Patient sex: M
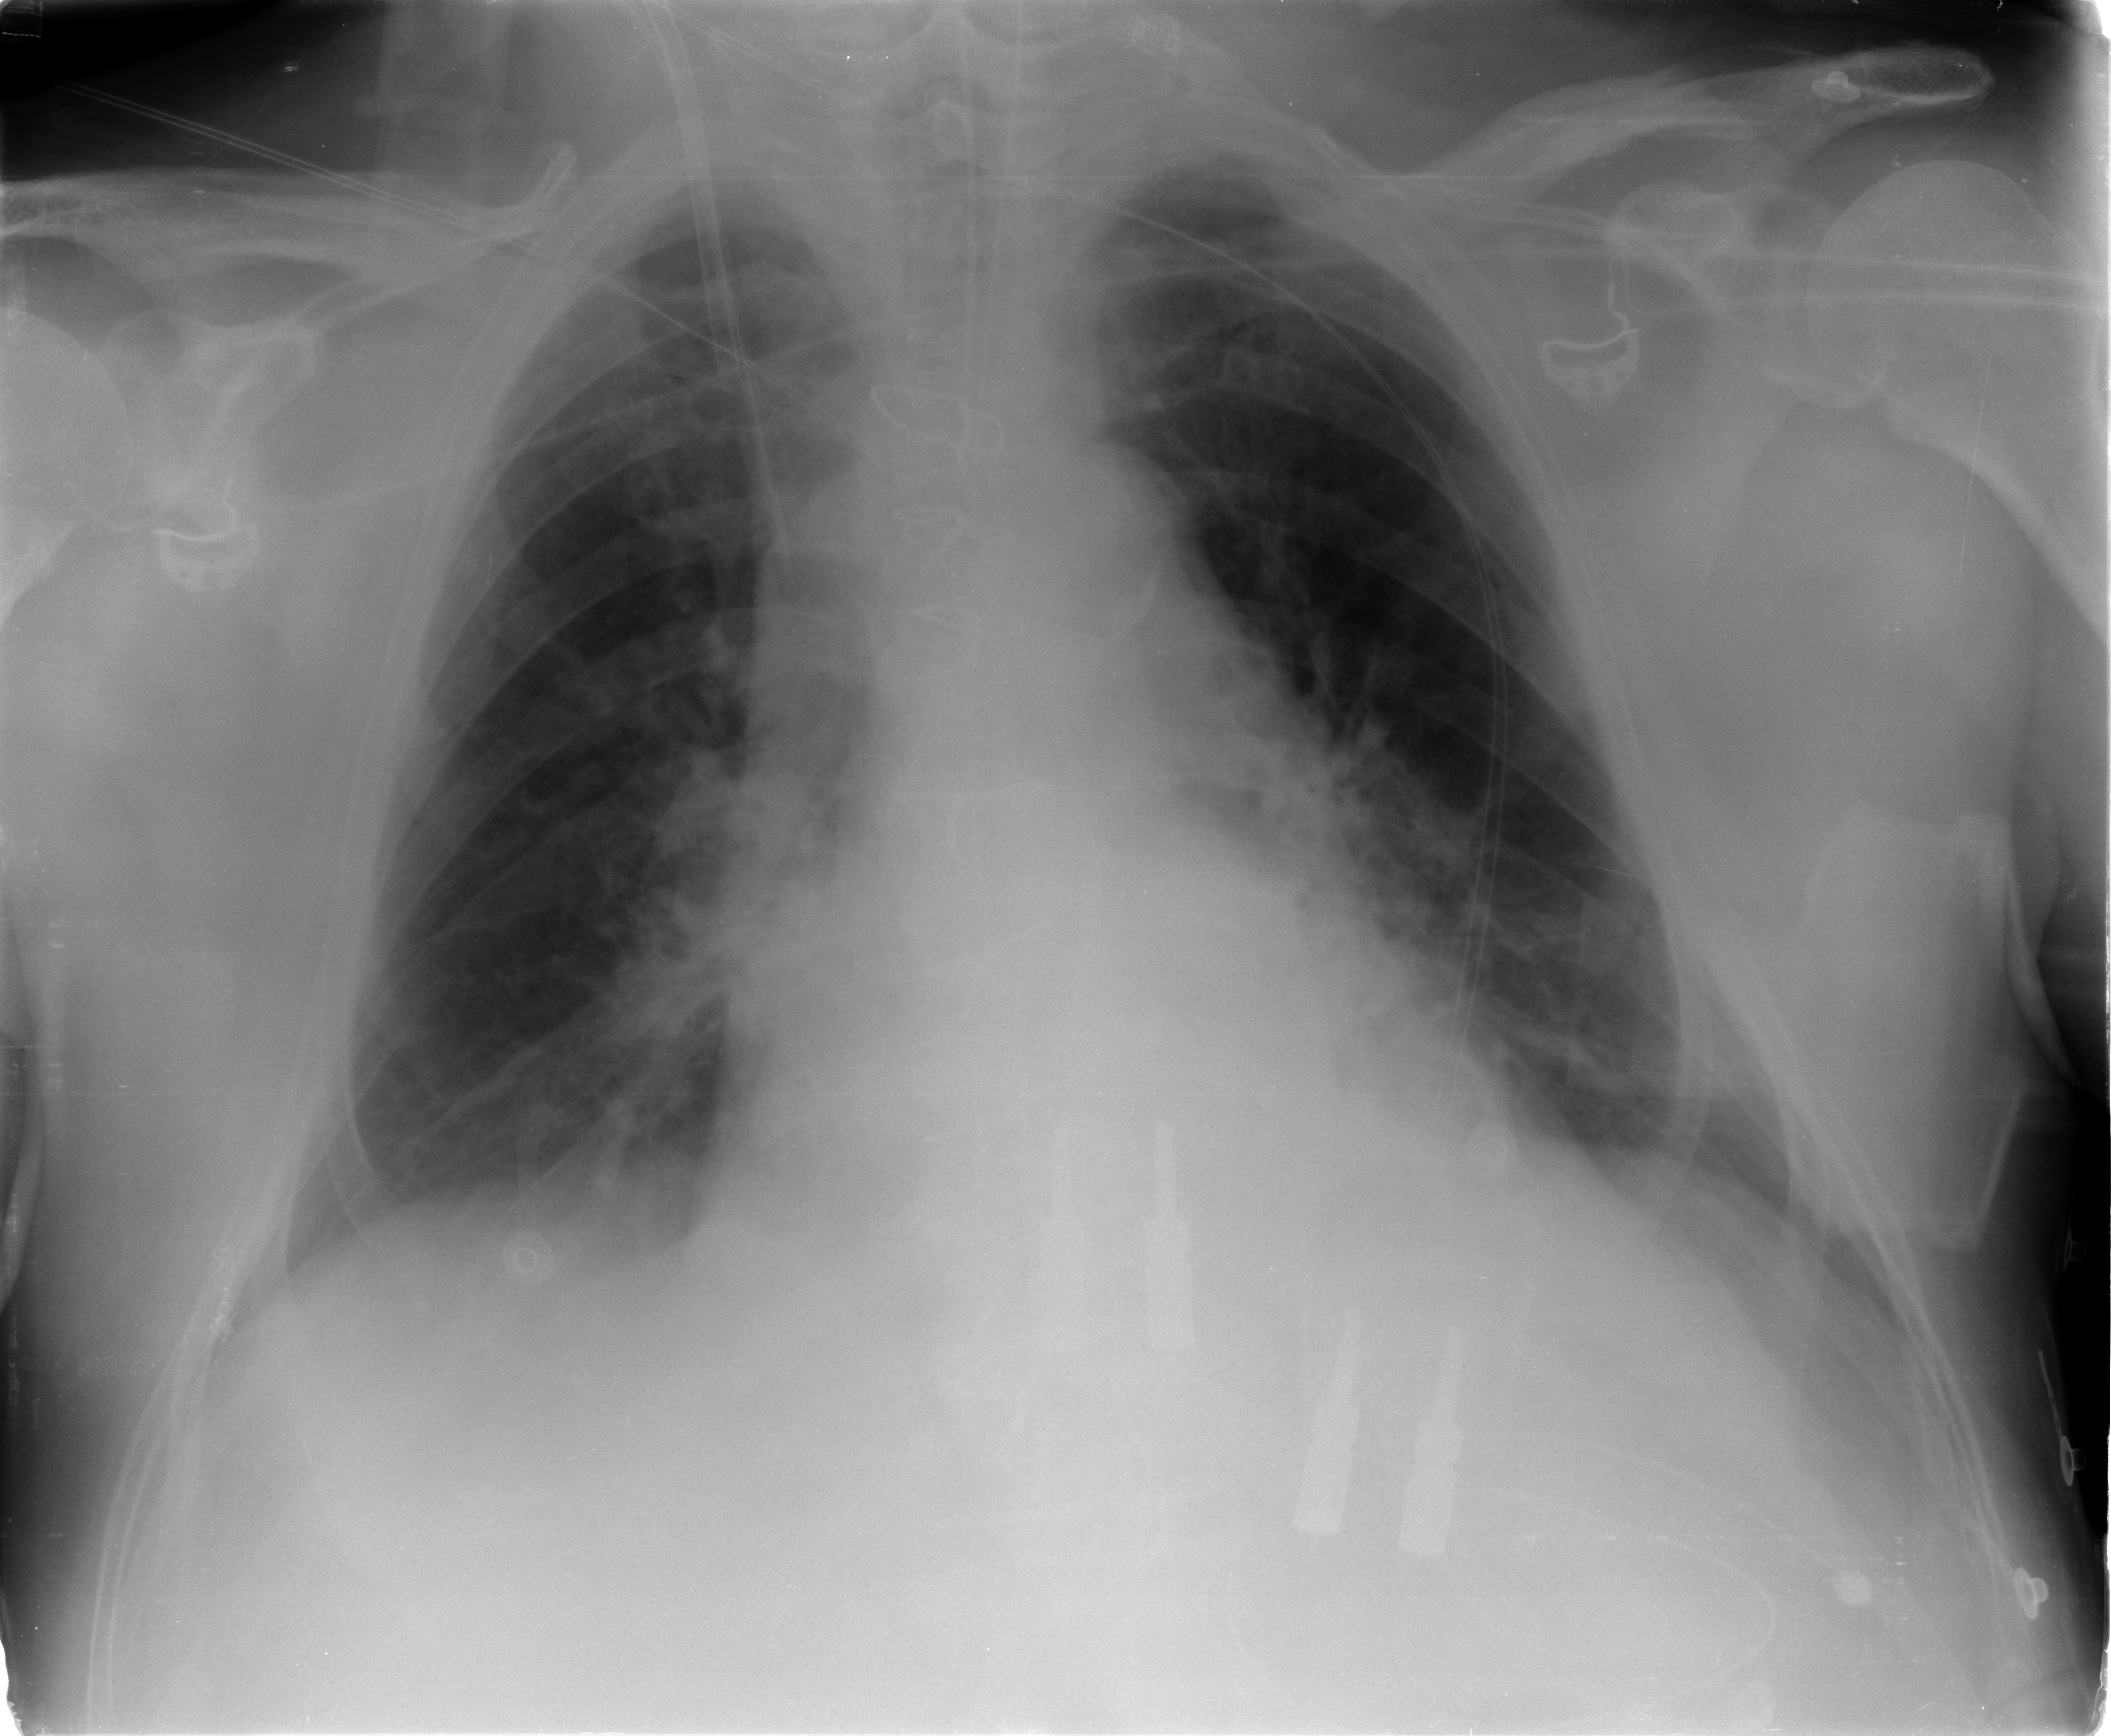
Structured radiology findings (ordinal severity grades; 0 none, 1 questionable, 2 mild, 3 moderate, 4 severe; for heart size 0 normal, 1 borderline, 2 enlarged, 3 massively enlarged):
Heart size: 0
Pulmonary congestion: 2
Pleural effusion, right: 0
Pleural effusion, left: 2
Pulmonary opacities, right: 1
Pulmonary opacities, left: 1
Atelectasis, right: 2
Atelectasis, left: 2